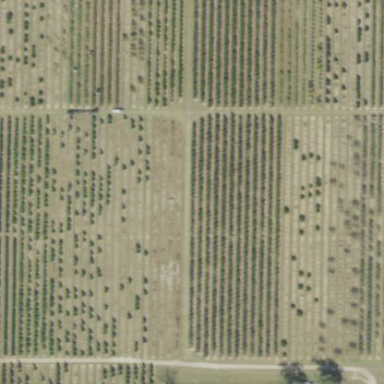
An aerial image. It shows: Plant nursery cultivating trees.